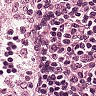
Metastatic tissue present: no